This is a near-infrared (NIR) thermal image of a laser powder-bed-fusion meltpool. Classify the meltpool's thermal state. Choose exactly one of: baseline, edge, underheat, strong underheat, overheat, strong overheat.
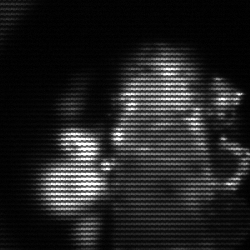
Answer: strong underheat